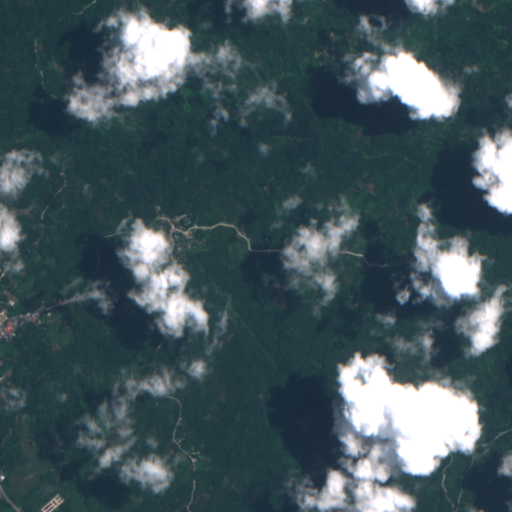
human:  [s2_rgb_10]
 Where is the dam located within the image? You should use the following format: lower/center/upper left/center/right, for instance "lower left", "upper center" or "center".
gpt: The dam is located in the center left of the image.
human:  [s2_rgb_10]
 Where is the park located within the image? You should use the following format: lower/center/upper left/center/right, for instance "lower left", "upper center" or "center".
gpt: The park is located in the center left of the image.
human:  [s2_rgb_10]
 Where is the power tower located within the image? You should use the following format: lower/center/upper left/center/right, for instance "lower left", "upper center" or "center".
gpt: There is no power tower in the image.